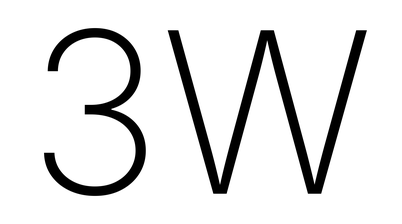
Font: Inter_ExtraLight